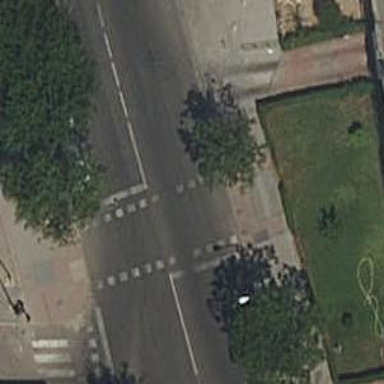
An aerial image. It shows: Road with traffic signals controlling the flow of traffic.